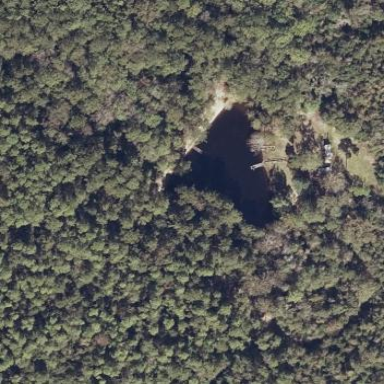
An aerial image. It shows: Reservoir of natural water.